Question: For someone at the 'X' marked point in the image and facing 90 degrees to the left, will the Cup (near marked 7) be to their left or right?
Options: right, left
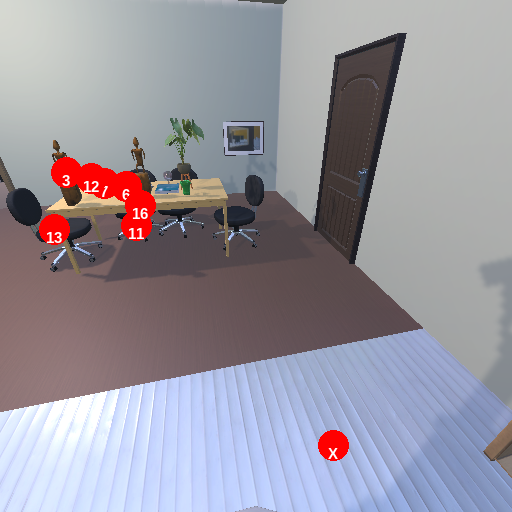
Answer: right